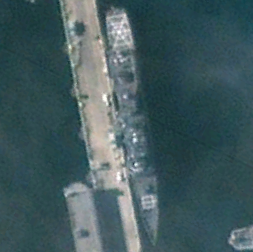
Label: cruiser